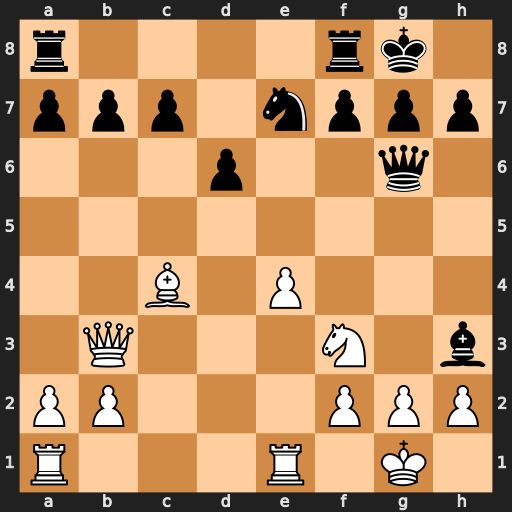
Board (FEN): r4rk1/ppp1nppp/3p2q1/8/2B1P3/1Q3N1b/PP3PPP/R3R1K1
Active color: w
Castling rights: -
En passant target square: -
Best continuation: Nh4 Qg4 Qxh3 Qxh3 gxh3